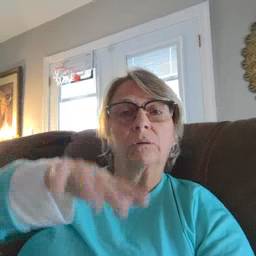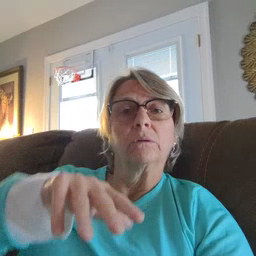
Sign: backyard